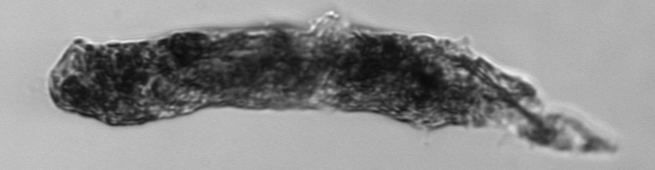
Label: fecal_pellet